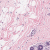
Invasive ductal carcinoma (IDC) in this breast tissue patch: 0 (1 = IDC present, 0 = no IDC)